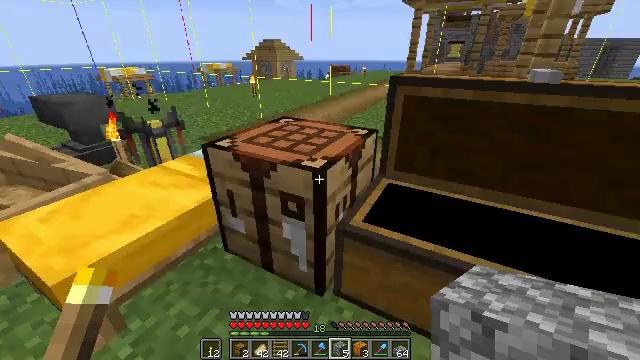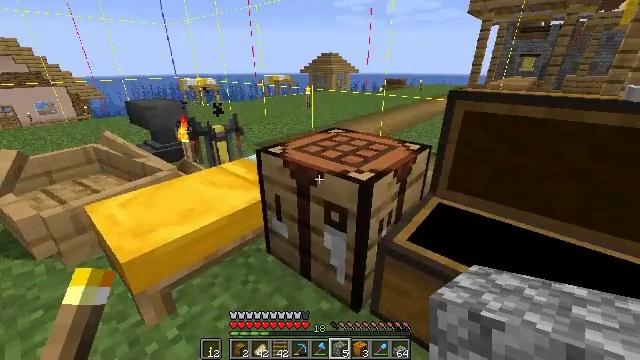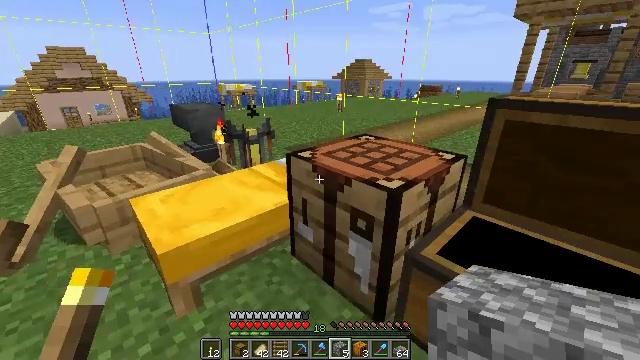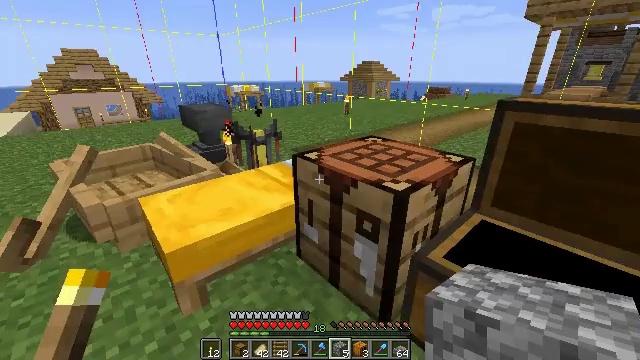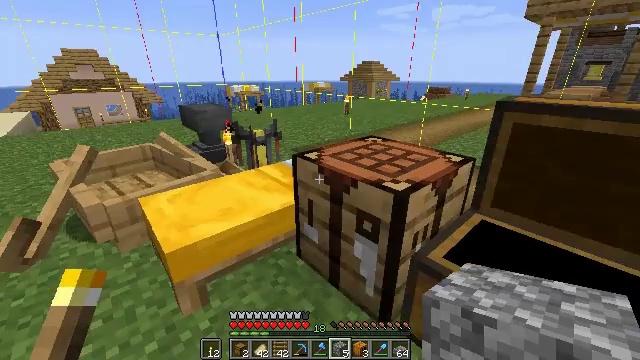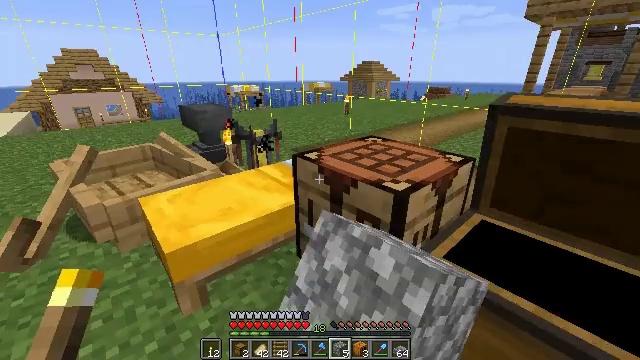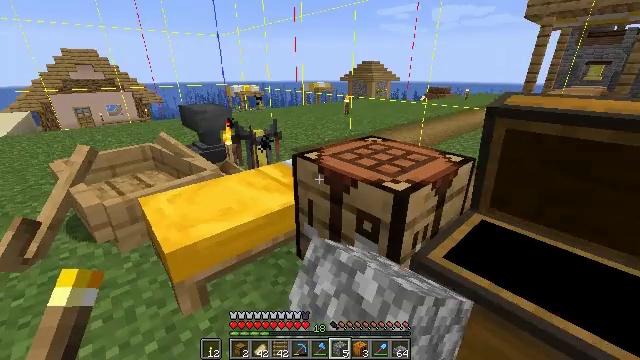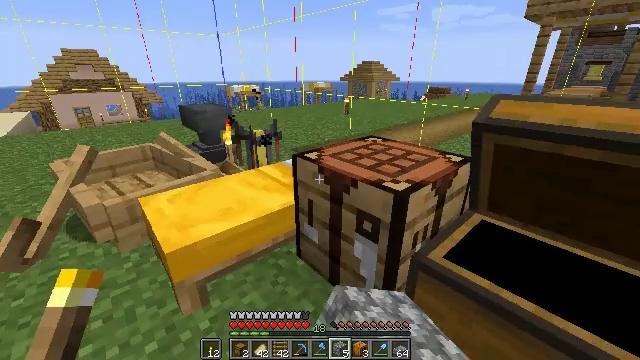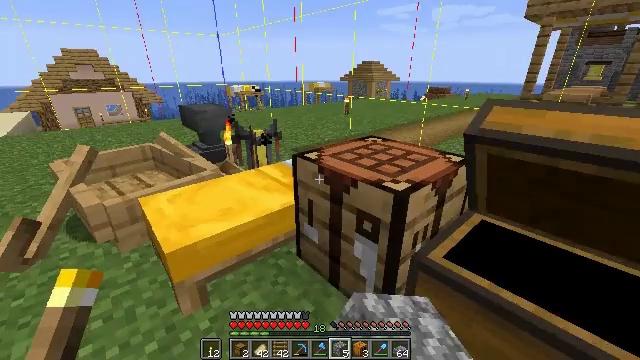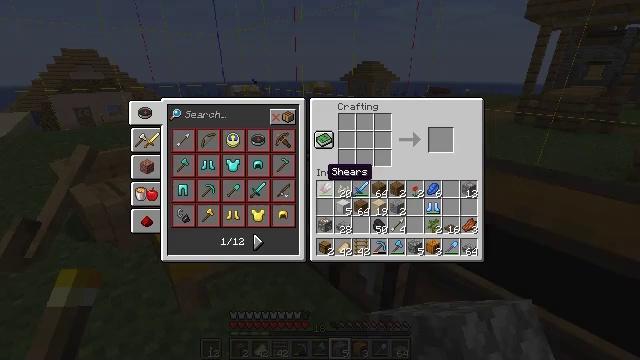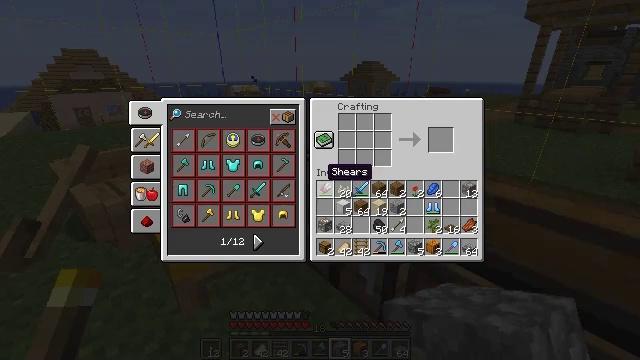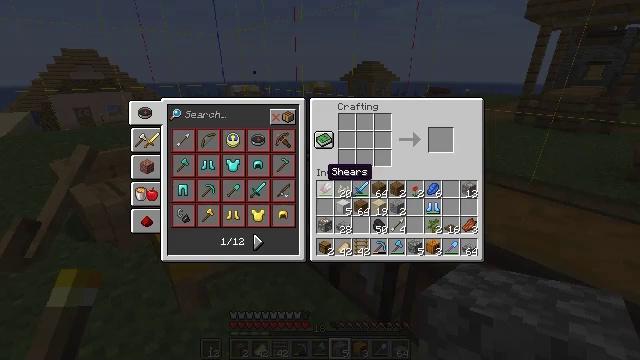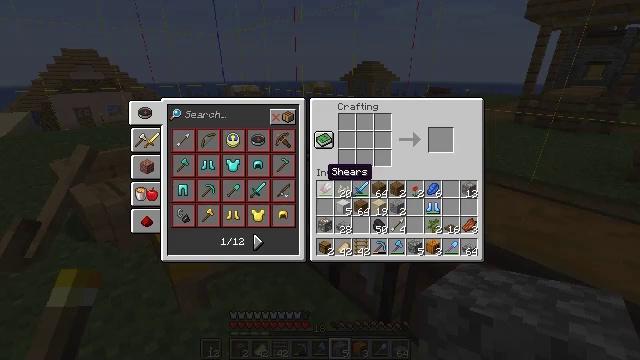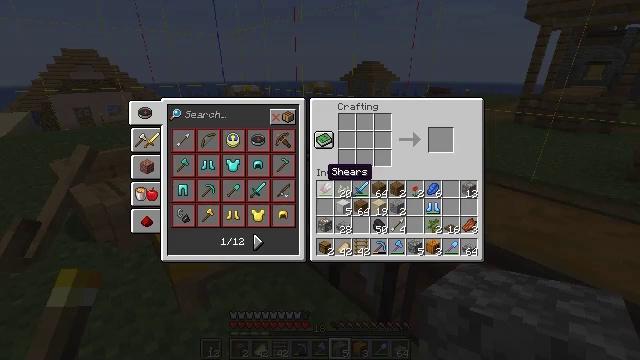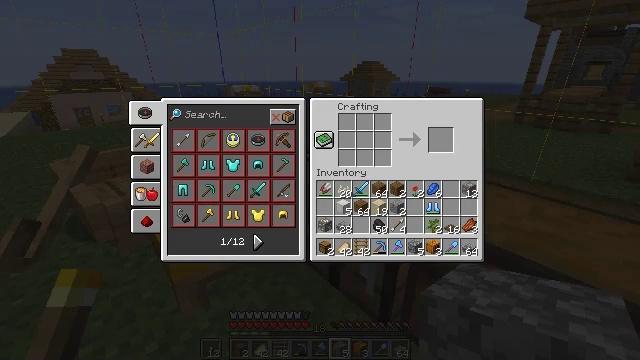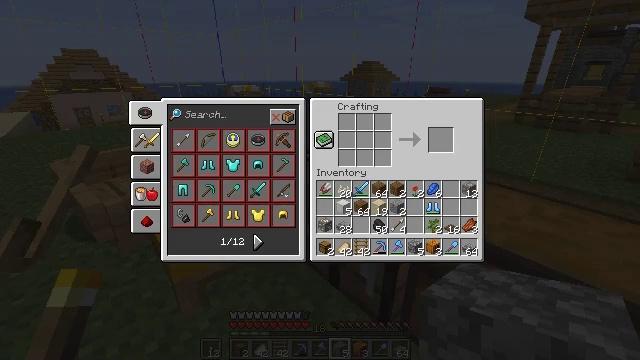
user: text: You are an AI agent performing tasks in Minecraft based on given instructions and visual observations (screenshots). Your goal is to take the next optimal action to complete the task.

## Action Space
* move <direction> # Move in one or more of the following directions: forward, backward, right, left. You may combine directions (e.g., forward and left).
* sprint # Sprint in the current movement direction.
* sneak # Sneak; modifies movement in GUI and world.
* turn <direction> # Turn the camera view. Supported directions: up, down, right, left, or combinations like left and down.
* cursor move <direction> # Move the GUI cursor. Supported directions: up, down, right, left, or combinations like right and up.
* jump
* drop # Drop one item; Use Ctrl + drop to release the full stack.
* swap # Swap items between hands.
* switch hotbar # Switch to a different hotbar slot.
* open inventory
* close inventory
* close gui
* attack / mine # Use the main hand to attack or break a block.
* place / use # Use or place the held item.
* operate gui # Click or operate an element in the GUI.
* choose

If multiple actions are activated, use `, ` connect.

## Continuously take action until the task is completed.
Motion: motion action
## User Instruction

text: Dig soul sand to use for potions.
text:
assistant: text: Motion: turn left and up
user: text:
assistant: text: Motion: turn left and up
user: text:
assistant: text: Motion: turn left
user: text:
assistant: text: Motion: use / place
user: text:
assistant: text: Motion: use / place
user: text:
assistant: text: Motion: use / place
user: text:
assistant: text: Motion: use / place
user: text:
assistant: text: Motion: no_op
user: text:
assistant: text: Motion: open gui
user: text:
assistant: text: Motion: no_op
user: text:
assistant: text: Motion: no_op
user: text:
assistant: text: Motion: no_op
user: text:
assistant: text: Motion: no_op
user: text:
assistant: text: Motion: no_op
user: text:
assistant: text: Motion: cursor move left and up
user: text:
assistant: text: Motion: cursor move left and up
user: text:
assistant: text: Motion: cursor move left and up
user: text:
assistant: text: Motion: cursor move left
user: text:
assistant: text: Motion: no_op
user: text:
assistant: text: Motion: no_op
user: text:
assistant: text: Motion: no_op
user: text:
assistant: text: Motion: no_op
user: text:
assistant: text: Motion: operate gui
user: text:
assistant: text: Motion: operate gui
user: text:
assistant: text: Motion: operate gui
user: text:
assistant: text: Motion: no_op
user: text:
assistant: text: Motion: no_op
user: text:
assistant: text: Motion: no_op
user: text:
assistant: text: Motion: no_op
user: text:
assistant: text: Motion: no_op